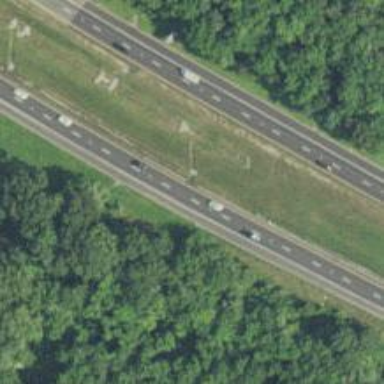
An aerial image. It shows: Asphalt motorway.